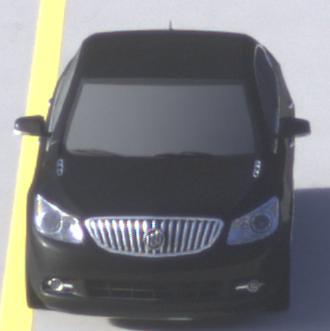
Make: Buick
Model: LaCrosse
Detailed model: Gen. 2
Model produced from: 2009
Model produced until: 2016
Doors: 4
Color: black
Road condition: dry road
Daytime: morning or afternoon
Contrast: medium contrast